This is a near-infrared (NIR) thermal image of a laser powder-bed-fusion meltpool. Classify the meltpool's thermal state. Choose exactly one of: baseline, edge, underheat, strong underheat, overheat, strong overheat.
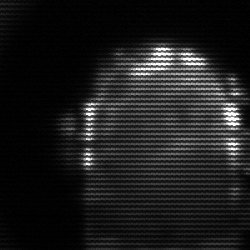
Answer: baseline